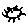
Label: sun